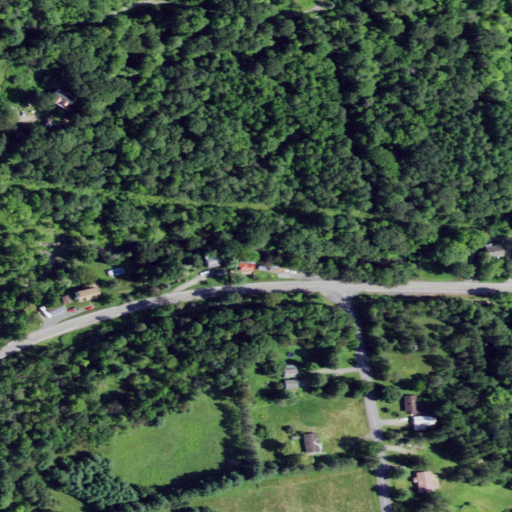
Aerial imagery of valley in New York named East Hollow containing deciduous forest, mixed forest, low intensity development, open development, evergreen forest, medium intensity development, pasture, and grassland